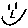
Label: smiley face